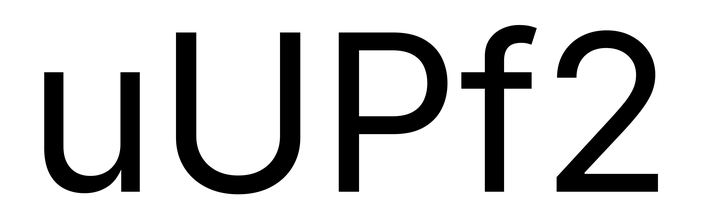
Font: Inter_Regular